Interaction volume radius: 10 \u00c5
Interaction volume height: 40 \u00c5
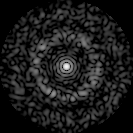
Disorder parameter: 0.8233